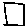
Label: square